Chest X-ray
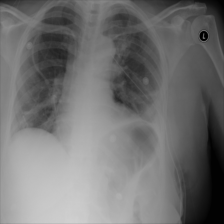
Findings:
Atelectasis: negative
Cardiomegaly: negative
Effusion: negative
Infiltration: negative
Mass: negative
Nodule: negative
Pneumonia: negative
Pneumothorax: negative
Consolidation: negative
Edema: negative
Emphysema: negative
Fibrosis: negative
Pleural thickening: negative
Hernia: negative